Question: I am trying to do a scatter plot with colored by dates. Currently I am doing the following but I have not been able to find a way to get the dates in a good readable format for the legend even though the graph looks the way I want it. I tried formatting them as 20140101 for example but the whole year falls within a small range i.e < 20141231 and I don't get different colors within the year.
'''
data(cars)
cars['dt'] = seq(Sys.Date(),Sys.Date()-980,-20)
ggplot(cars,aes(speed,dist,colour = as.integer(dt))) + geom_point(alpha = 0.6) +
scale_colour_gradientn(colours=c('red','green','blue'))
'''
Can someone recommend a solution please? To be specific I would like every date to be a different color/shade of a color. (For my actual data I have about 5-6 years of daily data)

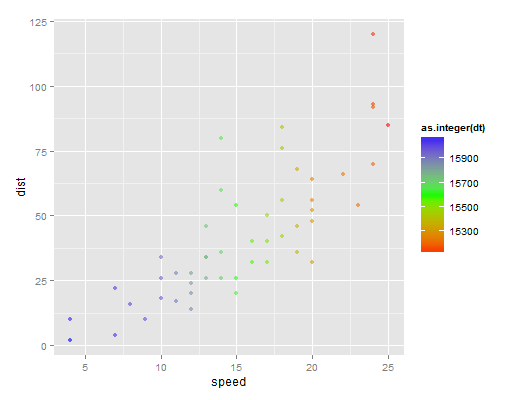
Answer: Just add a labeler function:
'''
ggplot(cars,aes(speed,dist,colour=as.integer(dt))) + geom_point(alpha = 0.6) +
scale_colour_gradientn(colours=c('red','green','blue'), labels=as.Date)
'''